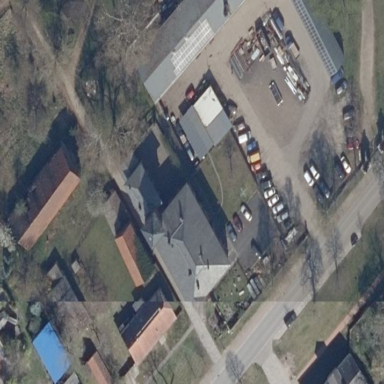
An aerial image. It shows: Building with black roof.